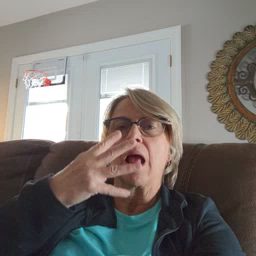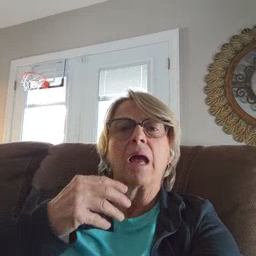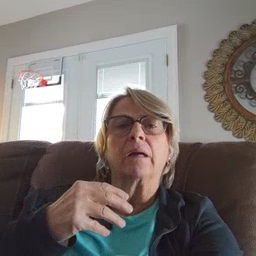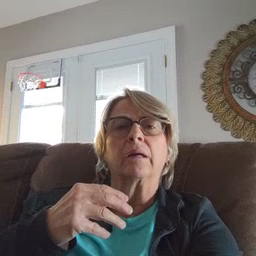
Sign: snack